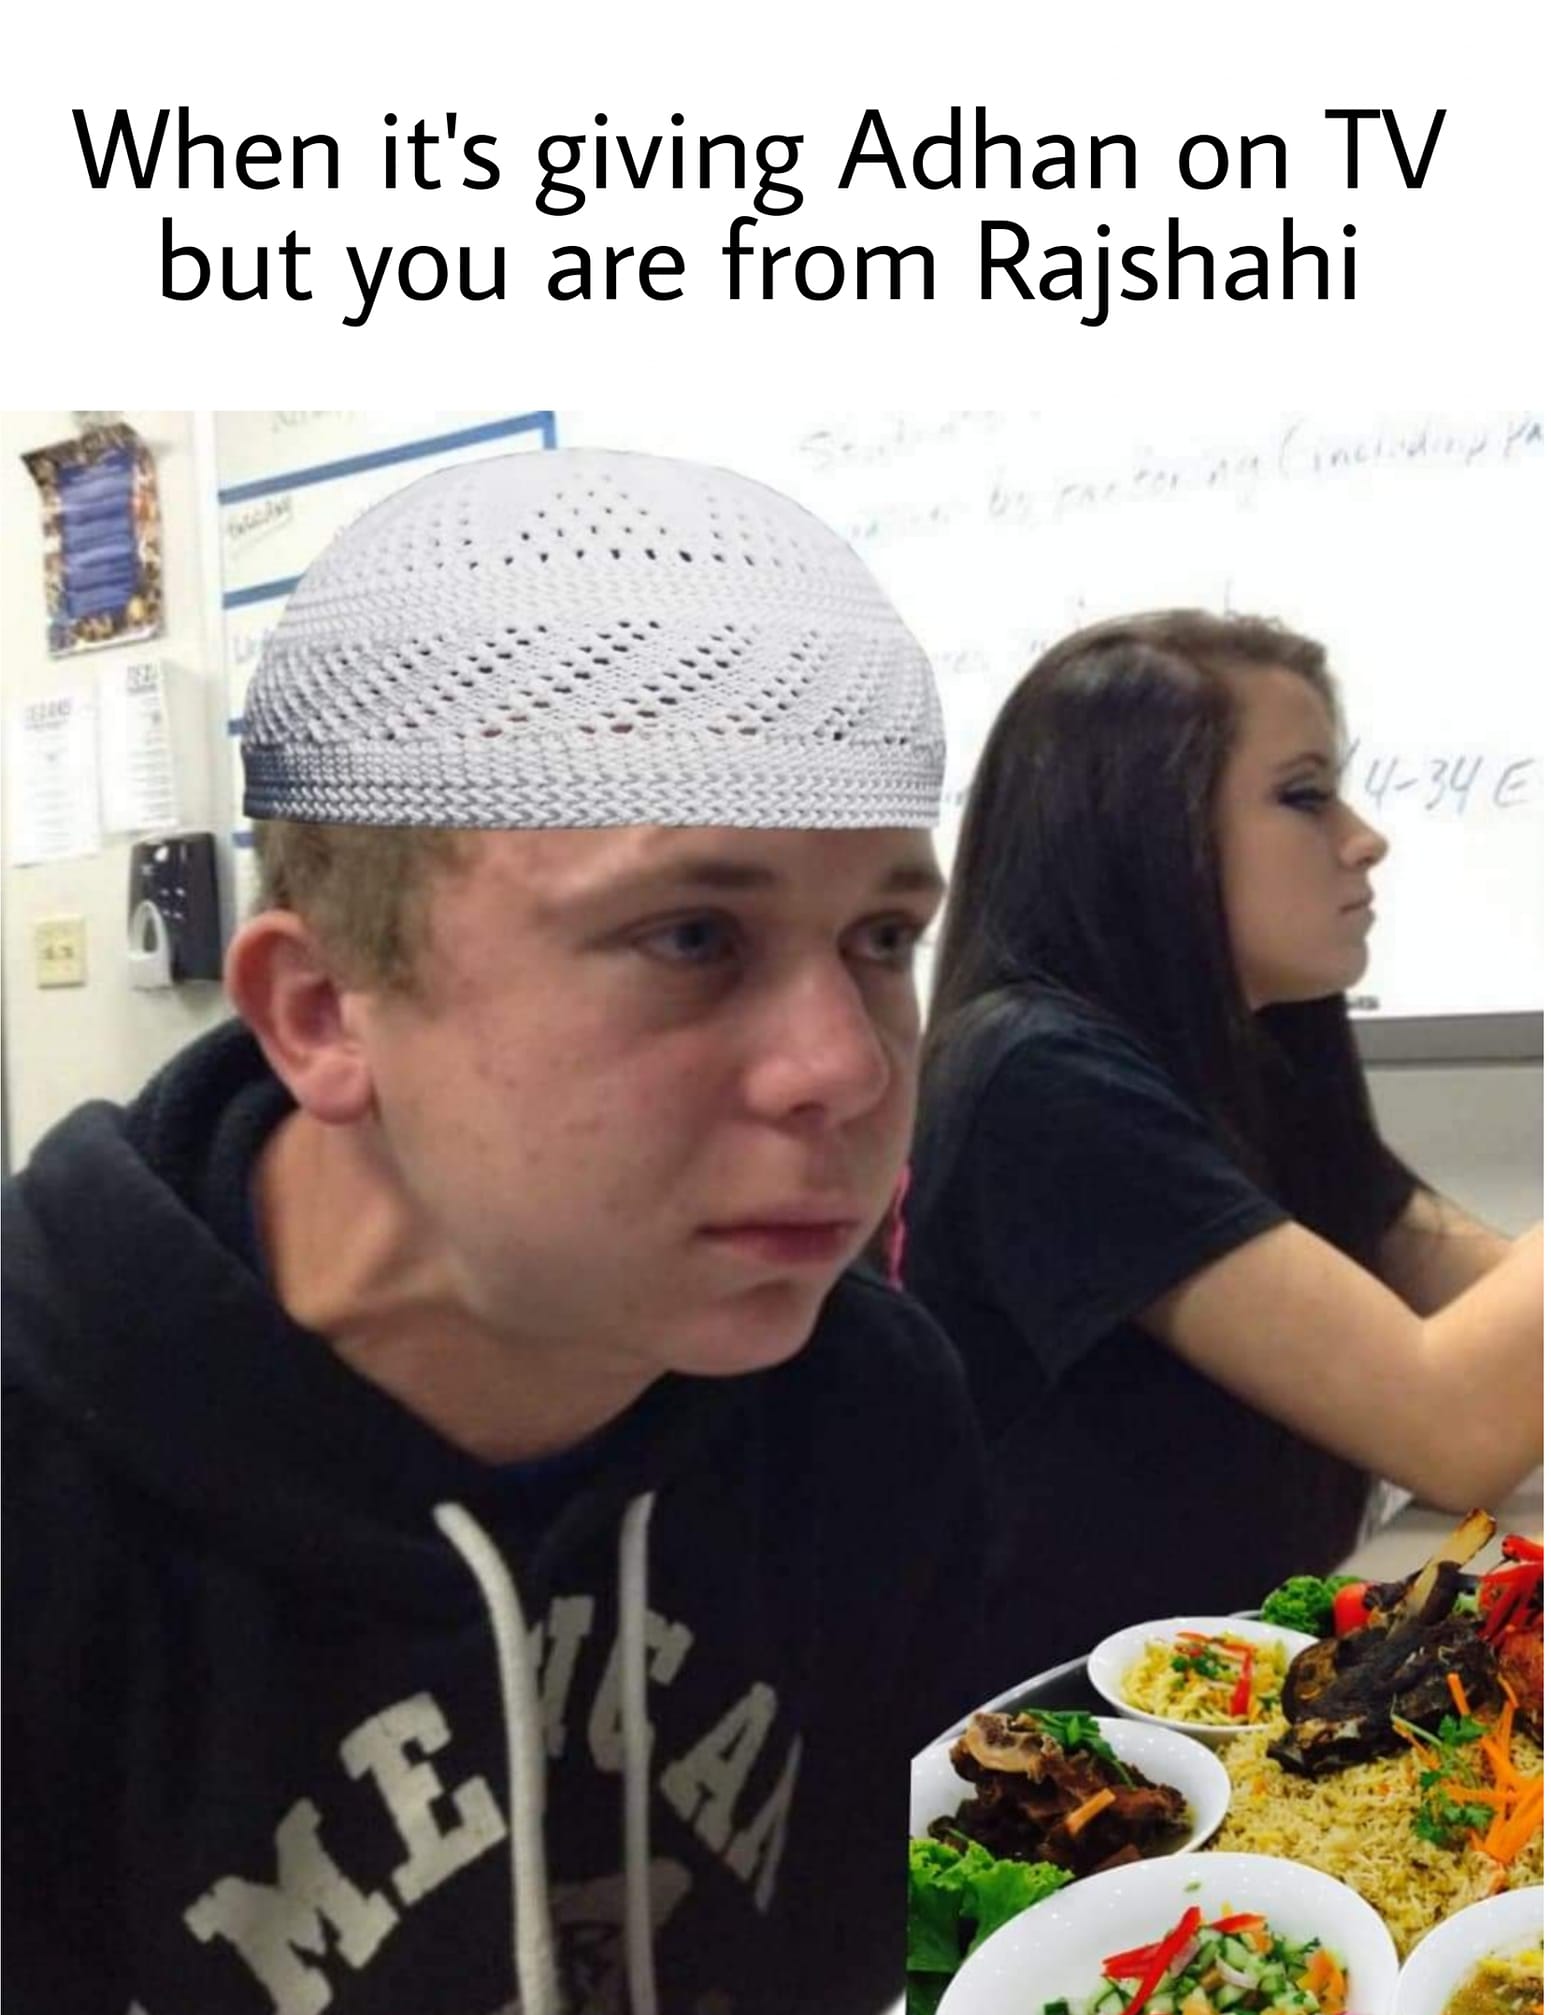
Caption: When it's giving Adhan on TV but you are from Rajshahi
Label: non-hate